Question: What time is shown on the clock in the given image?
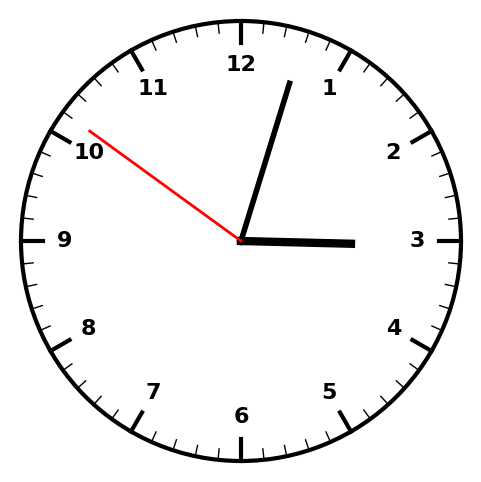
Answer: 03:02:51